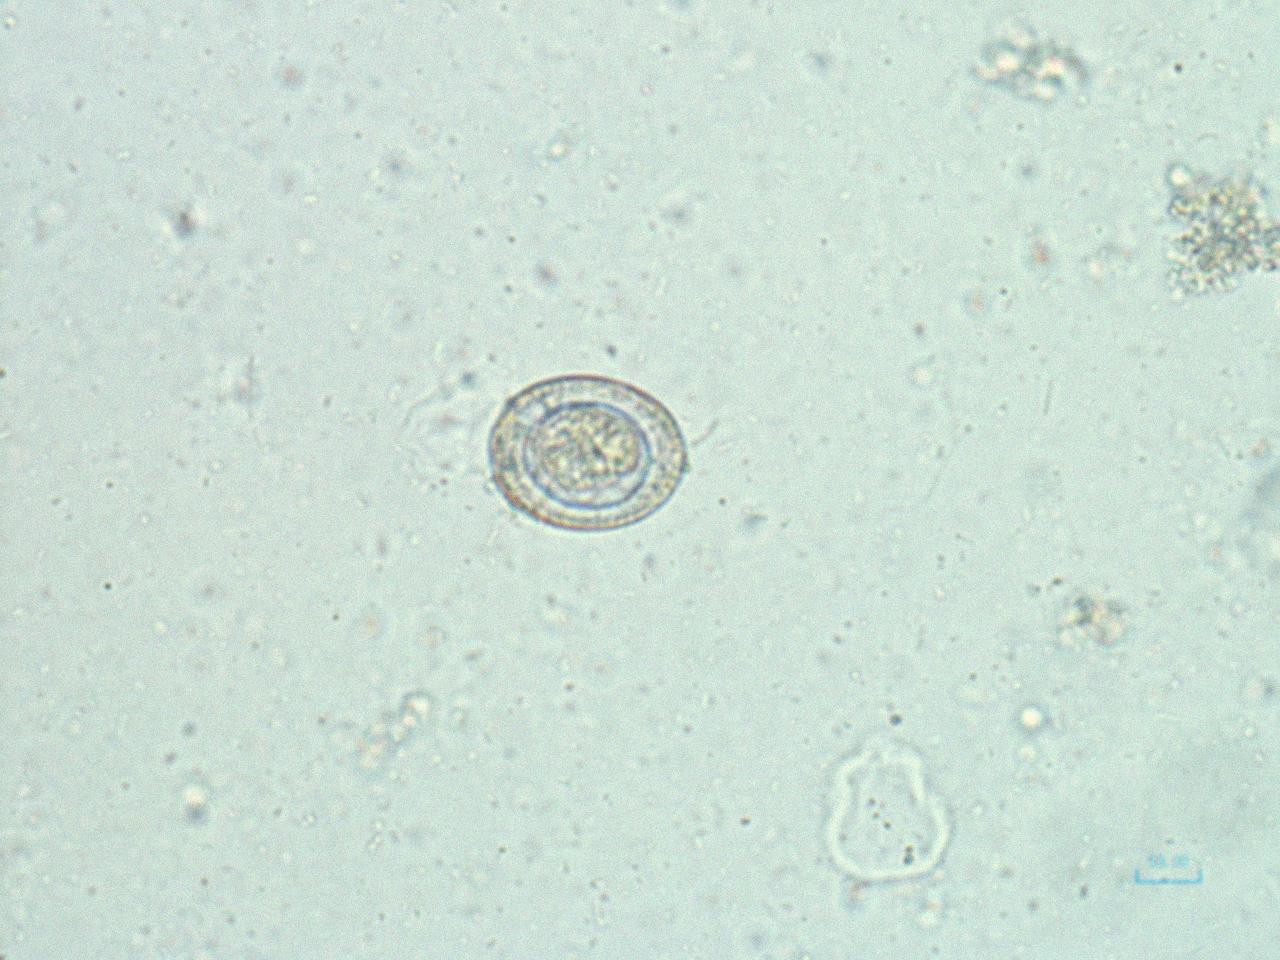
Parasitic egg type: Hymenolepis nana